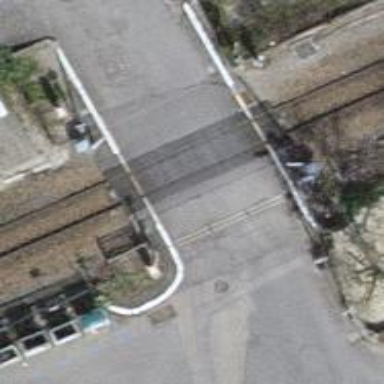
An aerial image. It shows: Level crossing along the railway.